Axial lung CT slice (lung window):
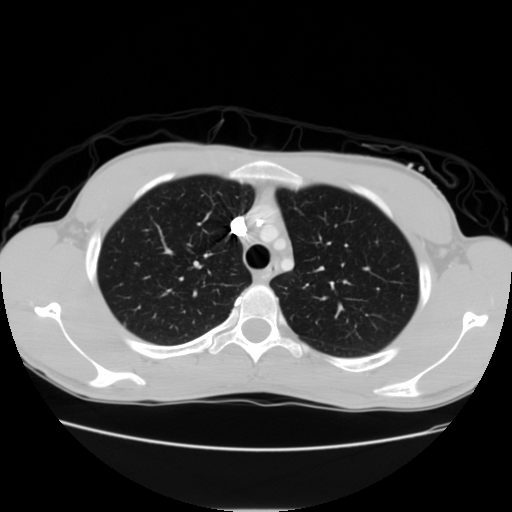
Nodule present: no